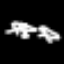
Label: mushroom